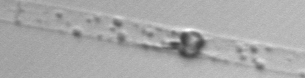
Label: Dactyliosolen_blavyanus